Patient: sex M, age 78
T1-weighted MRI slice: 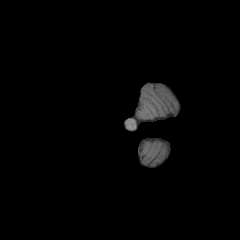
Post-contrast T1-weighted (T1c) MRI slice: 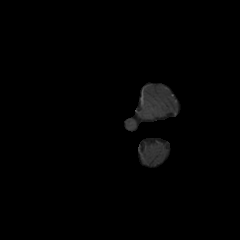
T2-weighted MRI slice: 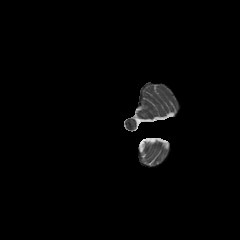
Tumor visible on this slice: no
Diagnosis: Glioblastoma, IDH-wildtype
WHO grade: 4